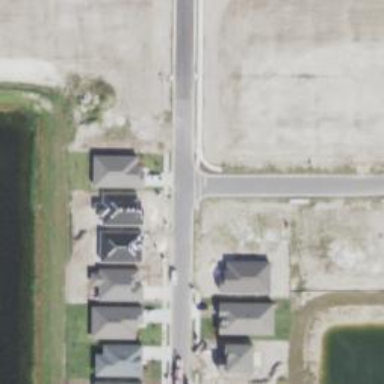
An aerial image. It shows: Residential road with asphalt surface and separate sidewalk.